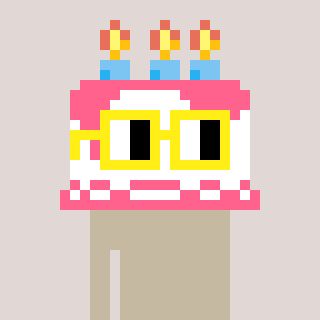
a pixel art character with square yellow glasses, a cake-shaped head and a grayscale-colored body on a warm background